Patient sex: M
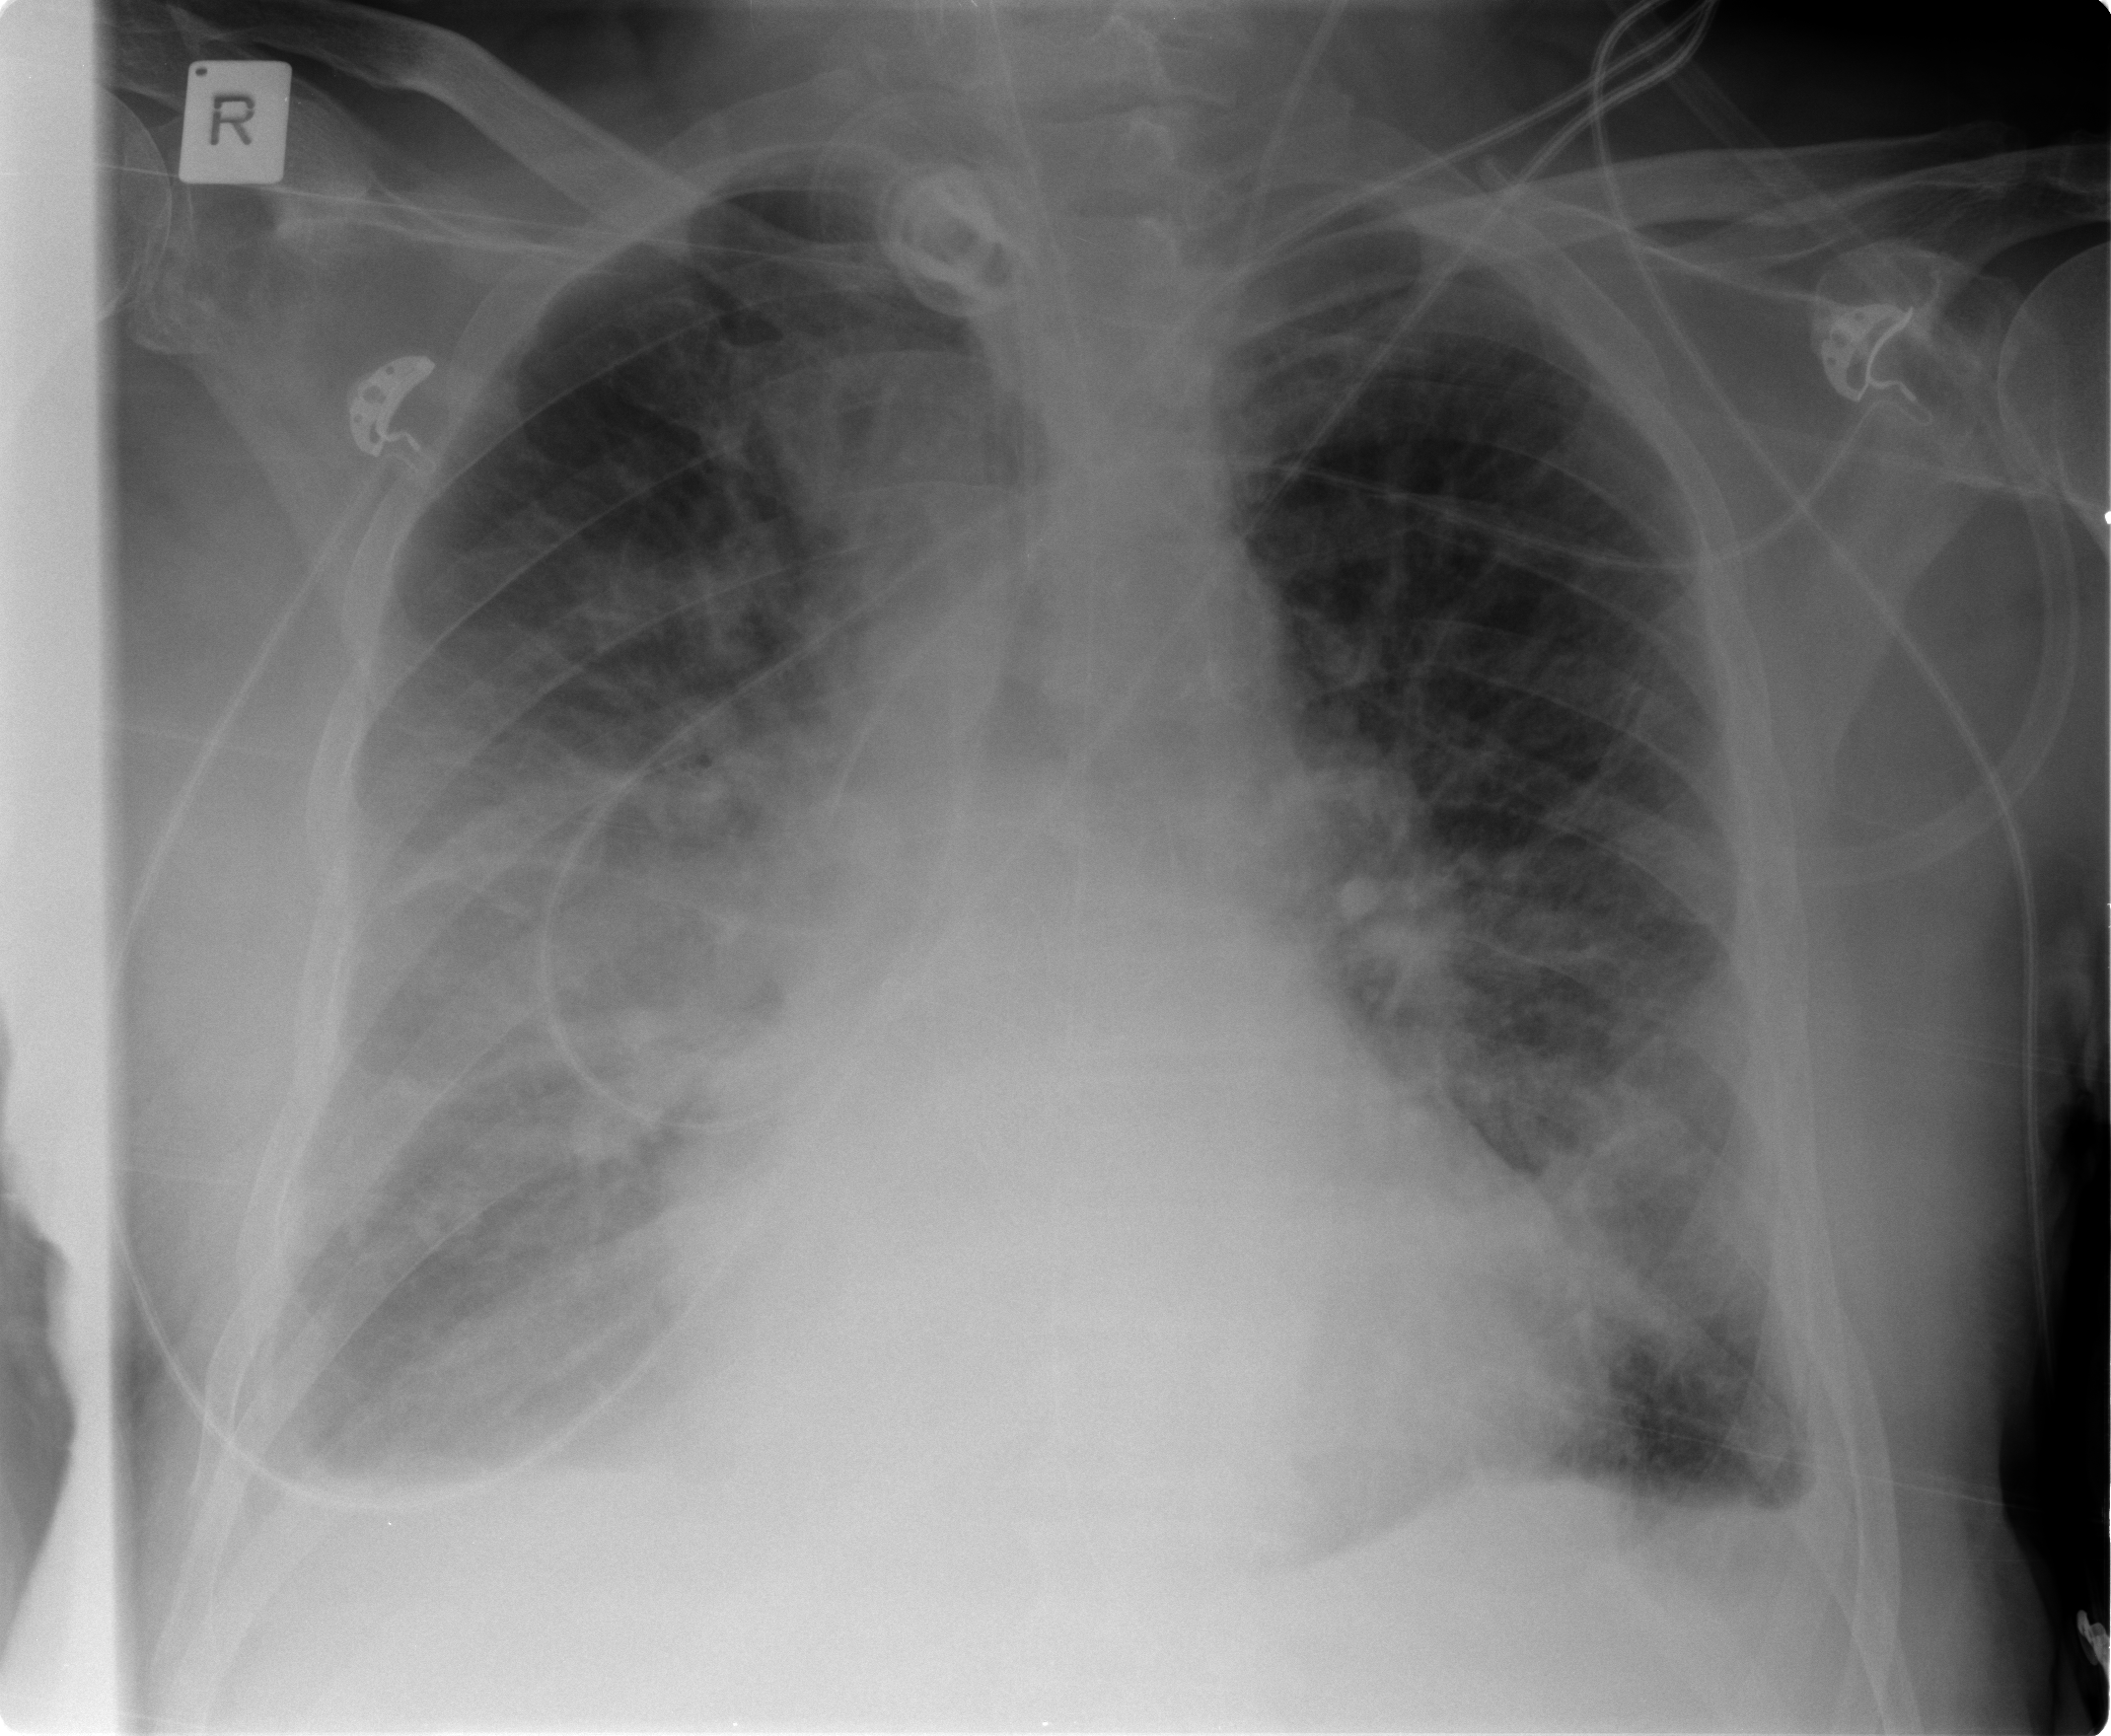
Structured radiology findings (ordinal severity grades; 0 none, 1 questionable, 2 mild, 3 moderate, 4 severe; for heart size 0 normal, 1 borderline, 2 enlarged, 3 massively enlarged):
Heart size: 2
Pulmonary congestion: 3
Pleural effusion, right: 2
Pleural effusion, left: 2
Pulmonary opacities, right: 3
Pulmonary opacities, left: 2
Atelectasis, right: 3
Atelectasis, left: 2